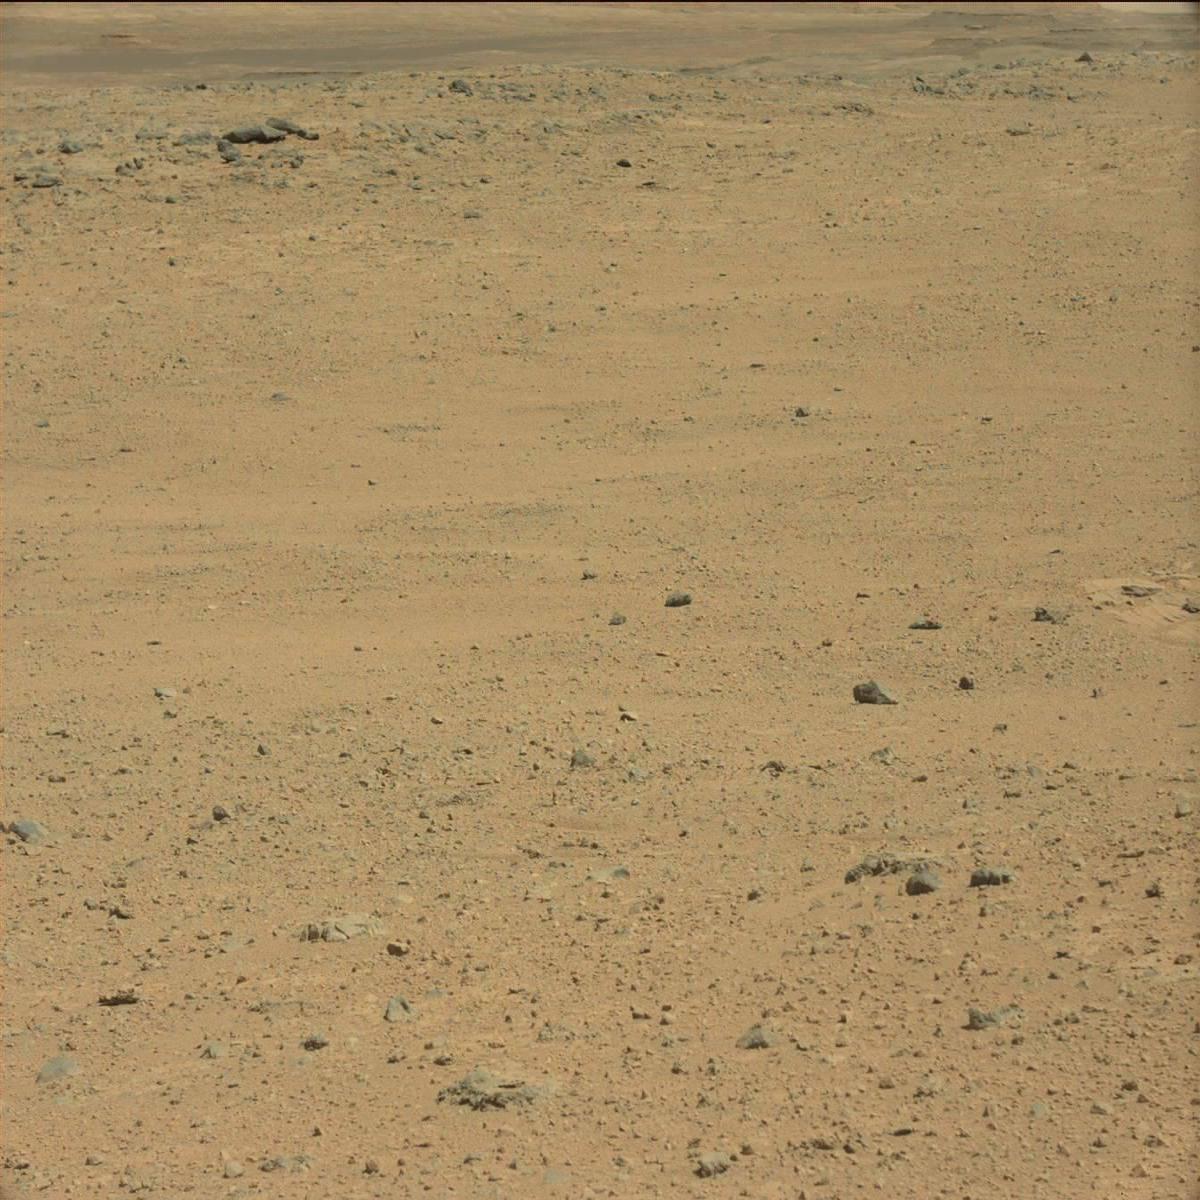
Terrain classes present: Bedrock, Ridge, Sand / Soil